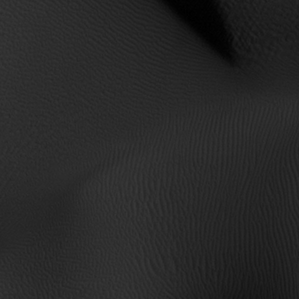
Label: non_frost